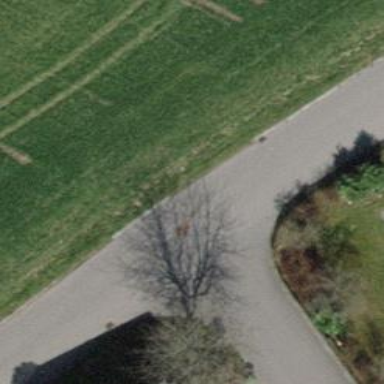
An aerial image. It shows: Paved residential road.